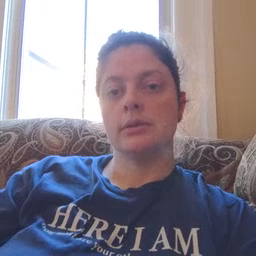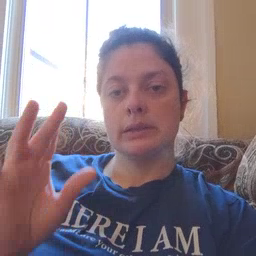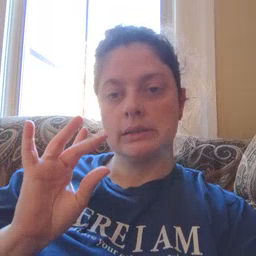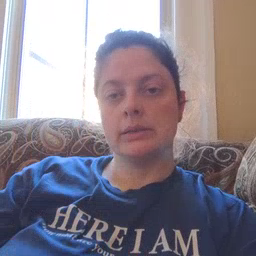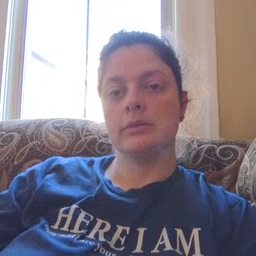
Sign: sticky